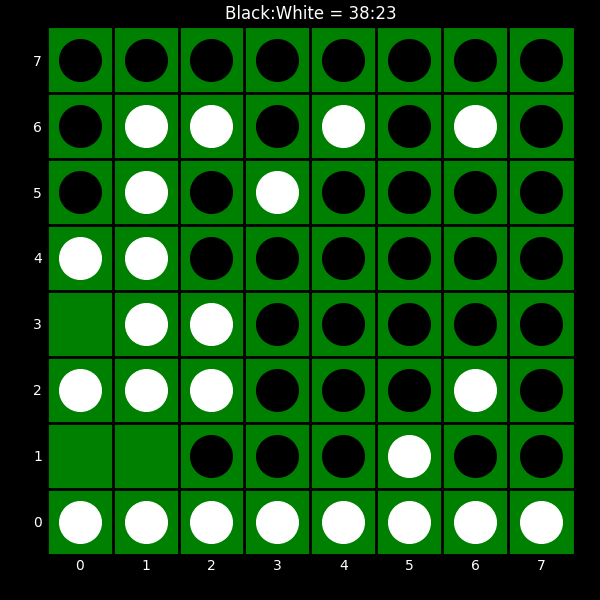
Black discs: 38
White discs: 23